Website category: book
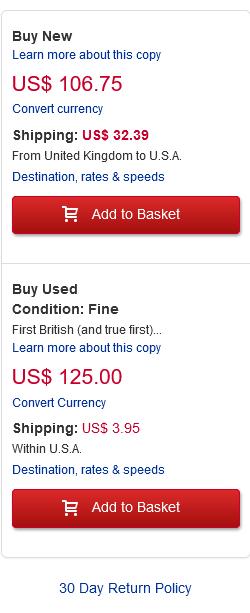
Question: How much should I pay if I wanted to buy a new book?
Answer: US$ 106.75

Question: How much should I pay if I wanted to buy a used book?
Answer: US$ 125.00

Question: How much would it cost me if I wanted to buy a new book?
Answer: US$ 106.75

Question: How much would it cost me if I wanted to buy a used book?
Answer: US$ 125.00

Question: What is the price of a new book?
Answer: US$ 106.75

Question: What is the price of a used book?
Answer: US$ 125.00

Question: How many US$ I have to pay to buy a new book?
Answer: US$ 106.75

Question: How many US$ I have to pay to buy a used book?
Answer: US$ 125.00

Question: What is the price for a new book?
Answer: US$ 106.75

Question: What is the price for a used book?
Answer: US$ 125.00

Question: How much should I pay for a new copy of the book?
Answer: US$ 106.75

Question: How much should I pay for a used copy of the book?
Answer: US$ 125.00

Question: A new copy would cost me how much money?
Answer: US$ 106.75

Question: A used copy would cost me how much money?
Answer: US$ 125.00

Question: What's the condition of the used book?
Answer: Fine

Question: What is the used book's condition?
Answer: Fine

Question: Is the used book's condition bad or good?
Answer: Fine

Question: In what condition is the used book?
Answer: Fine

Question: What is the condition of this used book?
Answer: Fine

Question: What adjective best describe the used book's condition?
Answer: Fine

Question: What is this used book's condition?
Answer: Fine

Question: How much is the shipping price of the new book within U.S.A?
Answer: US$ 32.39

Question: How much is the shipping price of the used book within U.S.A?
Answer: US$ 3.95

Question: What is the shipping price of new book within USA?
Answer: US$ 32.39

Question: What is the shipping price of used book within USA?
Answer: US$ 3.95

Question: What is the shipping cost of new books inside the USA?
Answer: US$ 32.39

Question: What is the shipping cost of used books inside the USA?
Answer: US$ 3.95

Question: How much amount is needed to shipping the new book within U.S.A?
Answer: US$ 32.39

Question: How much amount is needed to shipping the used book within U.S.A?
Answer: US$ 3.95

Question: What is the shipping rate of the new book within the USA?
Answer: US$ 32.39

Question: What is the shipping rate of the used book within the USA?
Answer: US$ 3.95

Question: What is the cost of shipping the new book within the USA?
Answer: US$ 32.39

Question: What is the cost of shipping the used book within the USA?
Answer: US$ 3.95

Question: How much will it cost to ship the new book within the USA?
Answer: US$ 32.39

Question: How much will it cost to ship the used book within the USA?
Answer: US$ 3.95